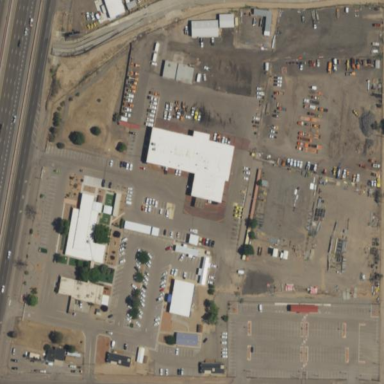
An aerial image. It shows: Industrial area dedicated to transport activities.